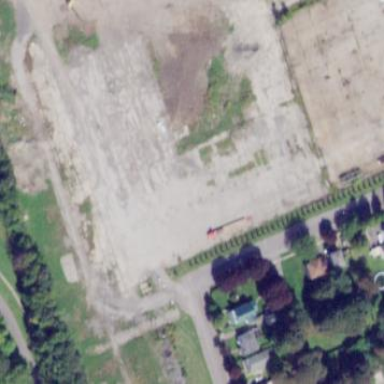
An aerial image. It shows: Brownfield site.